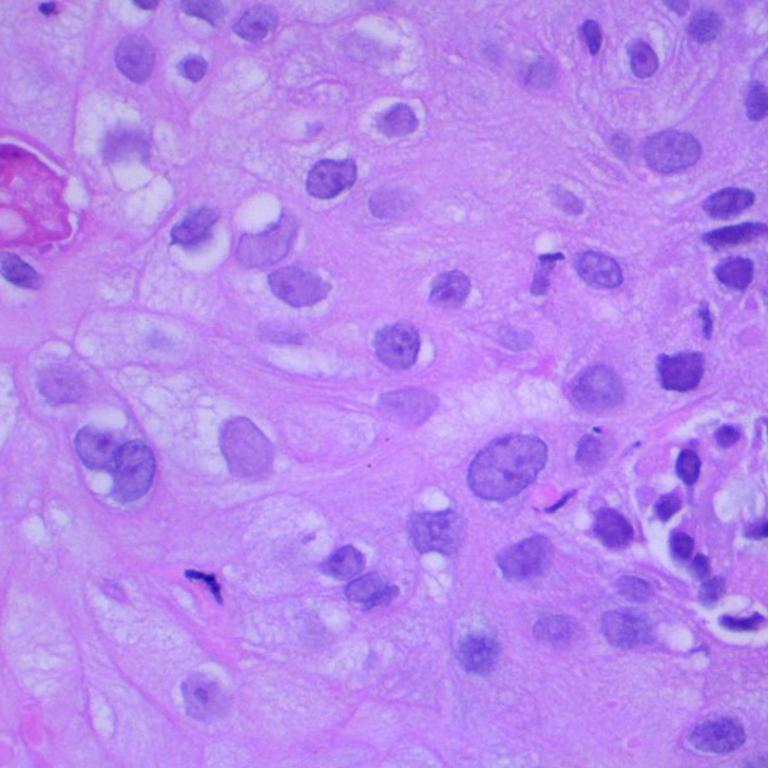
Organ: lung
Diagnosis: squamous carcinomas